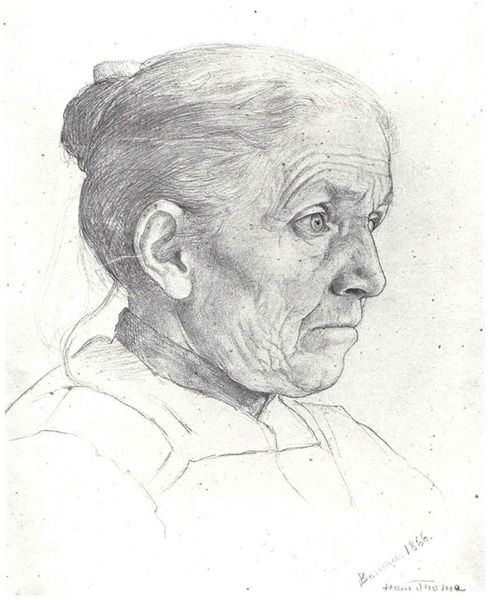
Titel: Kopf der Mutter des Künstlers
Künstler: Hans Thoma
Standort: Karlsruhe
Institution: Staatliche Kunsthalle Karlsruhe
Schlagwörter: gemälde, haut, kopf, weiß, frau, grau, haar, kleid, mund, nase, ohr, profil, schwarz, skizze, stirn, zeichnung, blick, dame, alt, hemd, jacke, alte, augen, bluse, falten, gesicht, knoten, kragen, bild, portrait, porträt, schauen, signatur, auge, haare, realismus, mutter, person, brustbild, bruststück, kinn, lippen, ohren, rechts, traurig, dutt, schrift, wangen, ansicht, halsband, studie, datierung, graphik, angst, detail, realistisch, ernst, streng, brauen, faltig, seitenansicht, starr, thomas, mimik, augenbraue, dreiviertelprofil, haarknoten, alter, unterschrift, detailliert, druck, schraffur, radierung, seite, schwarzweiß, stirnfalten, bleistift, stehkragen, augenlider, pupille, strähne, nasenlöcher, besorgt, selbstportrait, halbprofil, runzeln, doppelkinn, thoma, introvertiert, beau, hans, haarsträhne, greisin, alte frau, oma, gucken, sorgen, großmutter, fau, zeichung, graphit, han, hans thoma, kollwitz, frauenkopf, zerfurcht, backenknochen, starren, physiognomie, schwar weiß, zusammengebunden, verbissen, hr, 1886, 19 jahrhundert, nfrau, 1566, 3/4 profil, 1866, bachenknochen, thma, bemau, fraualte frau, schütt